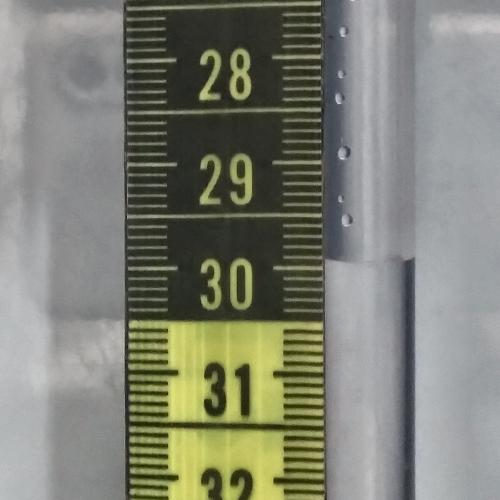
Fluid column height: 29.9 cm